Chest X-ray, PA view. Patient: 53 years old, sex M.
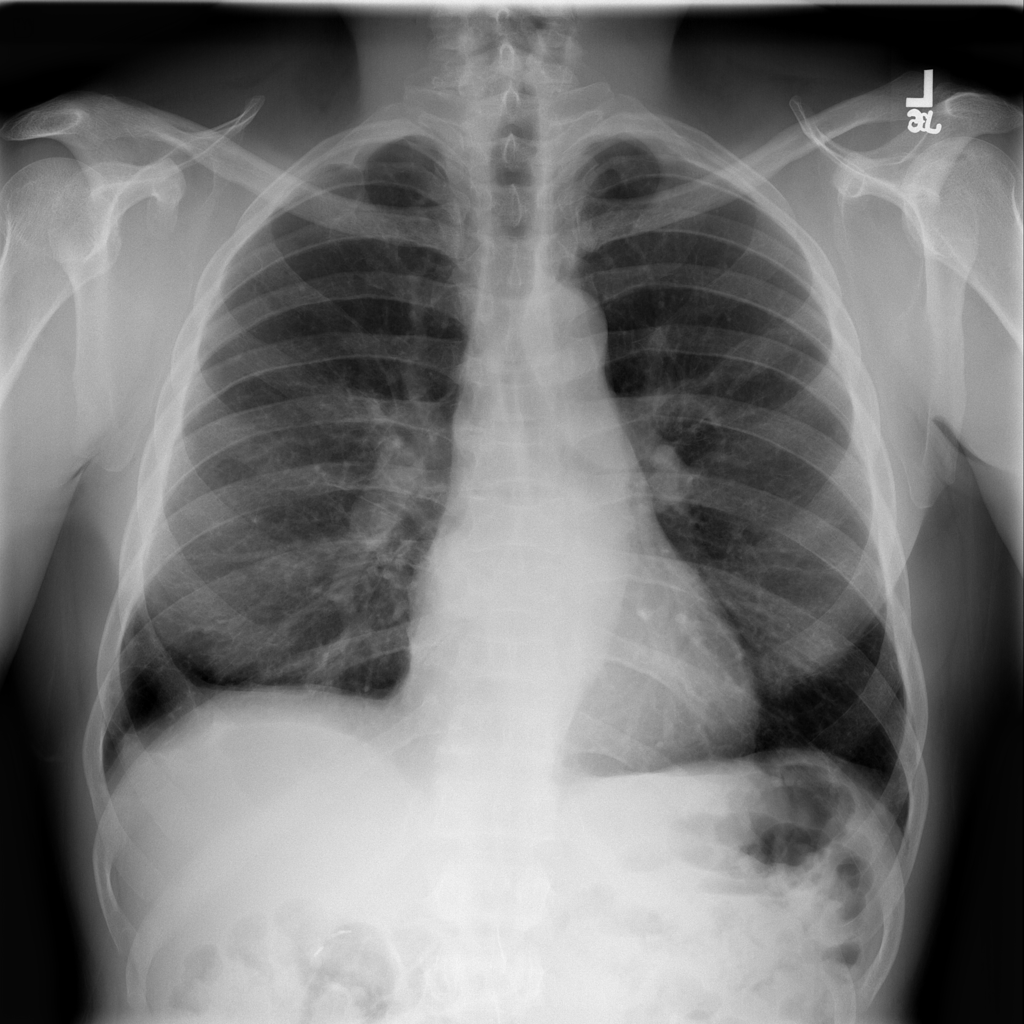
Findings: No Finding